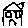
Label: house